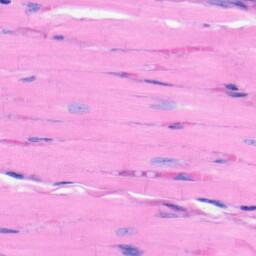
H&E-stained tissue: Heart